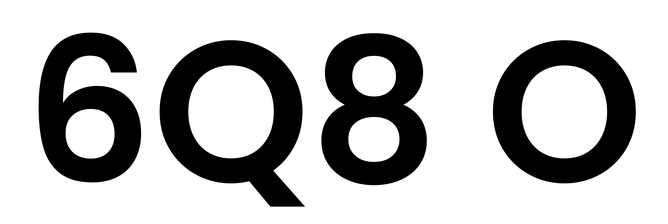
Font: Poppins-SemiBold